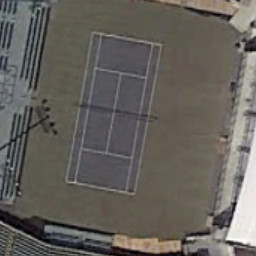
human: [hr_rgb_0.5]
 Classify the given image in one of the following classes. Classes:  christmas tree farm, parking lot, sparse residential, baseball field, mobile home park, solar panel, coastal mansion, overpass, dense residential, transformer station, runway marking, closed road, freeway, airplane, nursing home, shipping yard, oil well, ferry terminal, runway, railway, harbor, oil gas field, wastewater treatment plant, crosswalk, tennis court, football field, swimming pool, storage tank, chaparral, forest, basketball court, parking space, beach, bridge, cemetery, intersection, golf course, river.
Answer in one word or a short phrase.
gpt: tennis court